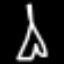
Label: The Eiffel Tower